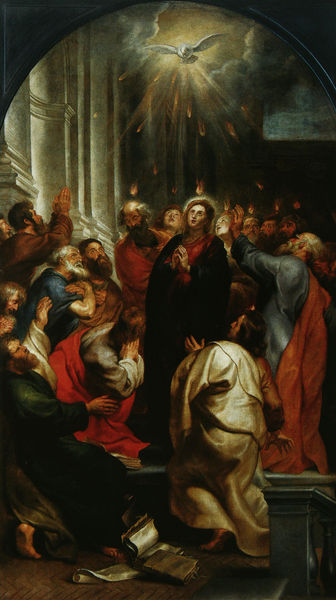
Titel: Die Ausgießung des Hl. Geistes
Künstler: Peter Paul Rubens
Standort: Neuburg a.d. Donau
Institution: Bayerische Staatsgemäldesammlungen
Schlagwörter: blau, dunkel, feuer, gemälde, gott, himmel, schatten, umhang, vogel, weiß, wolken, frauen, gelb, grün, menschen, sitzen, ausschnitt, braun, fenster, frau, grau, hell, kleid, licht, marmor, männer, schwarz, säulen, blick, gebäude, rot, wolke, fest, malerei, alt, bart, jung, wand, architektur, arme, bibel, falten, rahmen, sockel, stein, taube, hände, innenraum, schauen, öl, erde, kirche, boden, haare, tücher, gewänder, innen, engel, bücher, papier, bogen, fassade, fassaden, mauer, farbe, füsse, treppe, gefaltet, glatze, geländer, knie, zeigen, leuchten, barfuss, gewölbe, buch, fuss, religion, flammen, strahlen, hocken, jungfrau, loch, knien, schrecken, haarkranz, kugel, beten, gebet, frieden, anschauen, staunen, altar, gemäuer, schein, sprühen, heiligenschein, chwarz, dunkels, nimbus, christus, jesus, jesus christus, ostern, kirchenraum, andacht, erscheinung, heiliger, ballustrade, heilige, buchs, erleuchtung, jünger, heilig, maria, madonna, anbetung, jesu, mutter gottes, petrus, zungen, christentum, himmelfahrt, insignien, roben, geist, tein, friede, schriftrollen, allen, mauers, funken, blauer mantel, katholisch, füse, heiligenschien, apostel, pfingsten, heiliger geist, eite, aufschauen, trasse, friedenstaube, propheten, aufgerissen, pfingstwunder, feuerzungen, himmlisch, hl. geist, firmung, blickg, chridtentum, esten, gasses, pfingstfeuer, tuchge, weisenf, biblische darstellung, pdungsten, taube engel, ergriffen sein